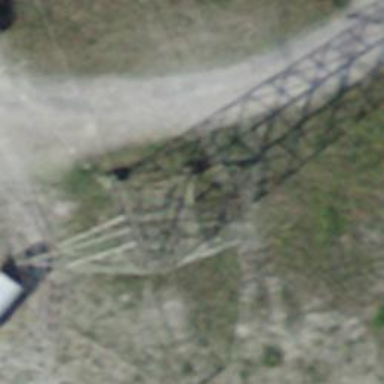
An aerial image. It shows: Three cables of power line.